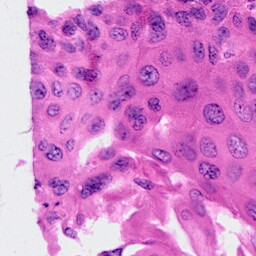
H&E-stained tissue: Cervix